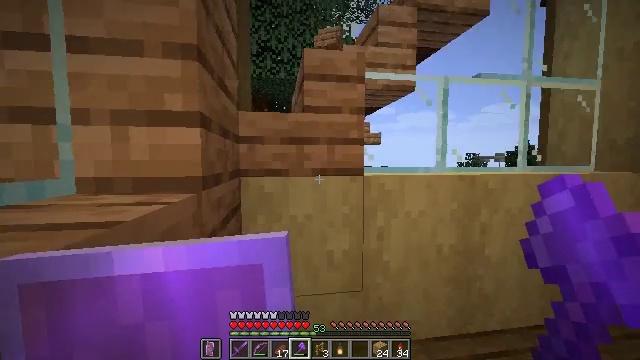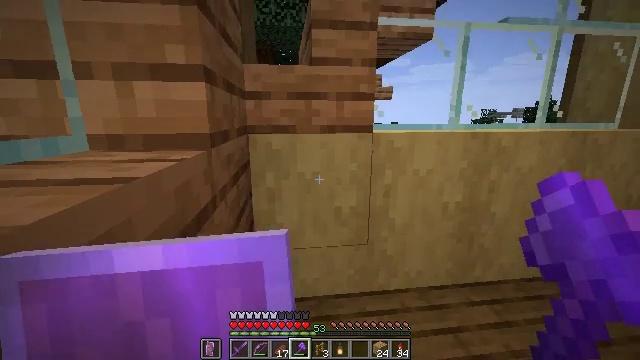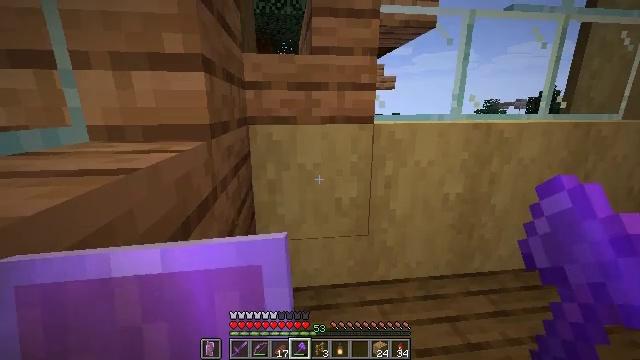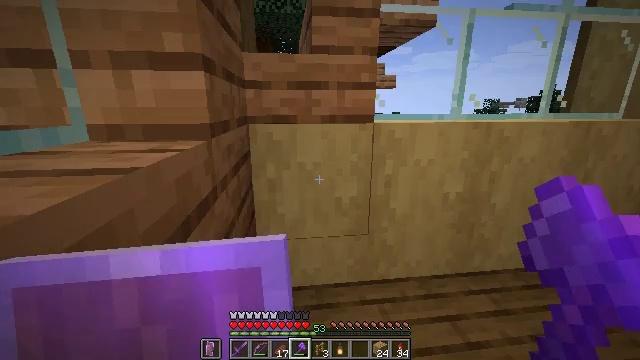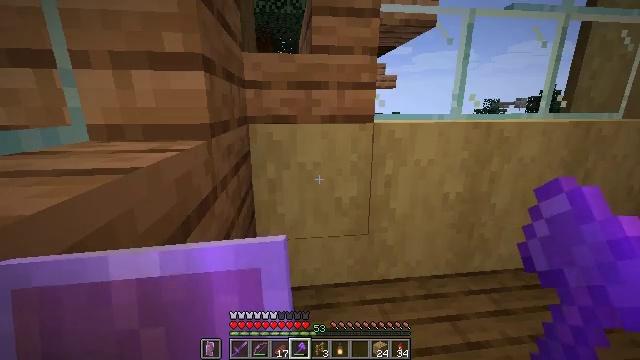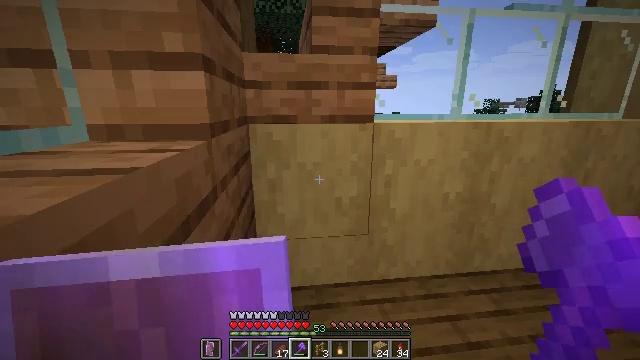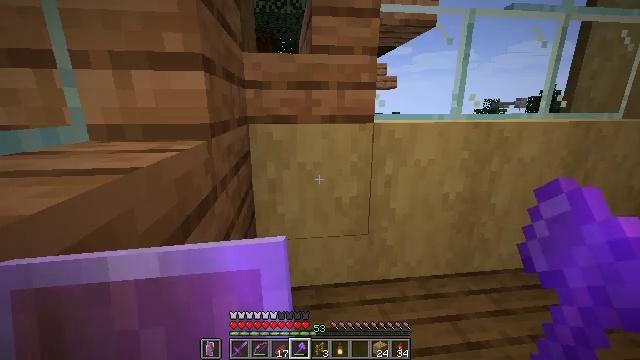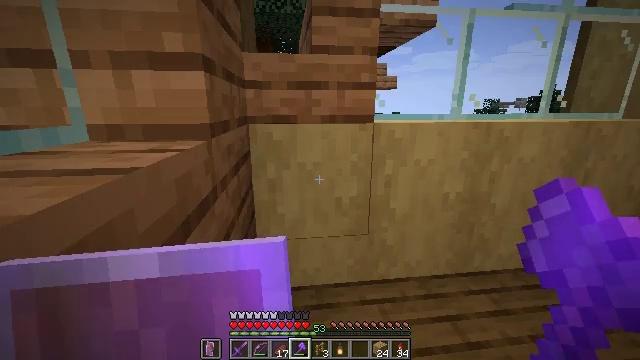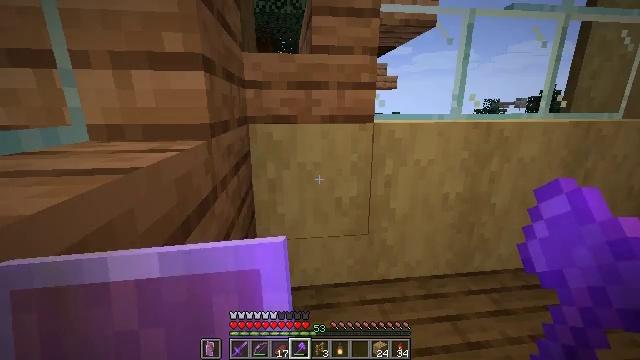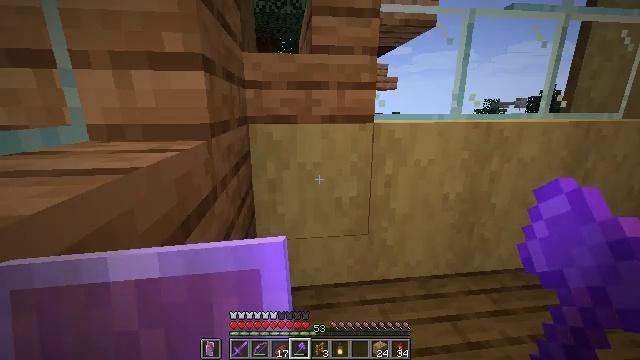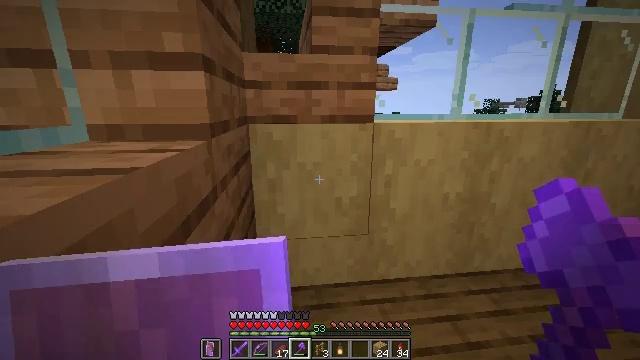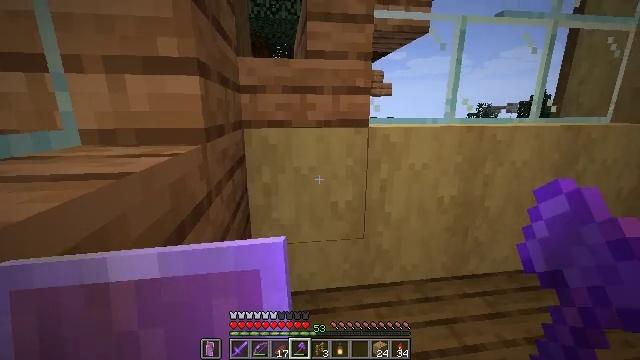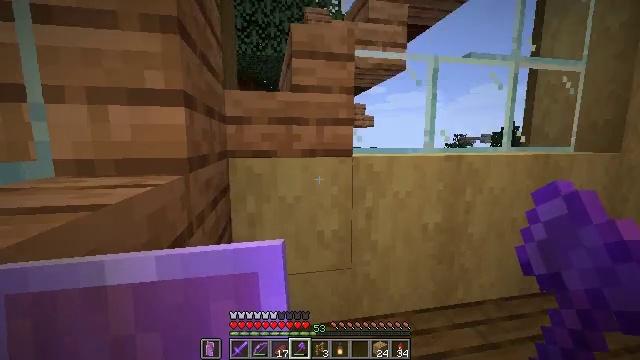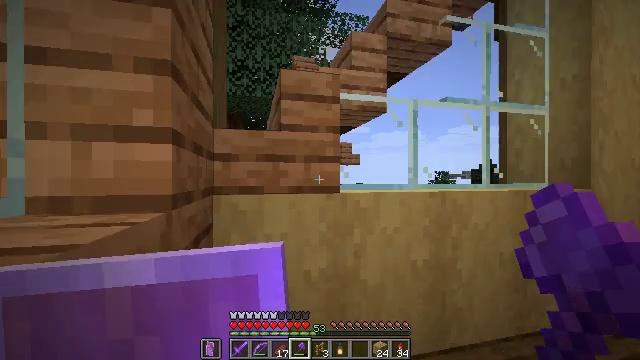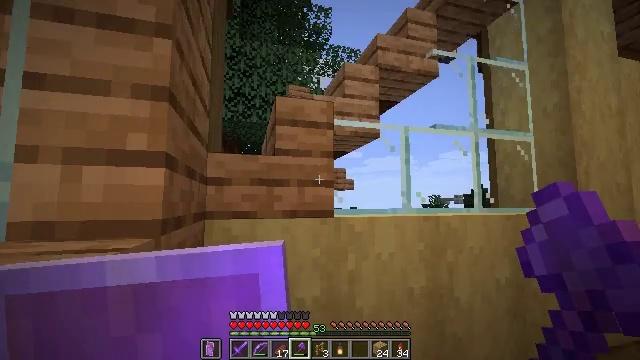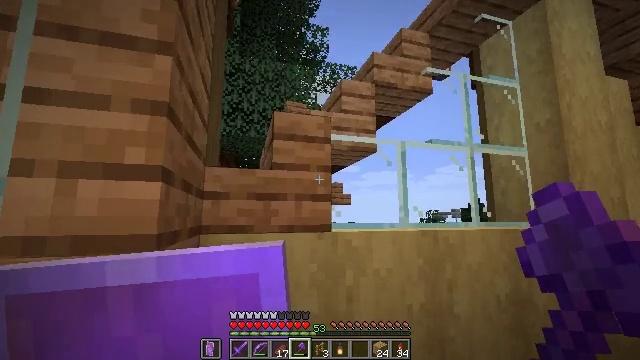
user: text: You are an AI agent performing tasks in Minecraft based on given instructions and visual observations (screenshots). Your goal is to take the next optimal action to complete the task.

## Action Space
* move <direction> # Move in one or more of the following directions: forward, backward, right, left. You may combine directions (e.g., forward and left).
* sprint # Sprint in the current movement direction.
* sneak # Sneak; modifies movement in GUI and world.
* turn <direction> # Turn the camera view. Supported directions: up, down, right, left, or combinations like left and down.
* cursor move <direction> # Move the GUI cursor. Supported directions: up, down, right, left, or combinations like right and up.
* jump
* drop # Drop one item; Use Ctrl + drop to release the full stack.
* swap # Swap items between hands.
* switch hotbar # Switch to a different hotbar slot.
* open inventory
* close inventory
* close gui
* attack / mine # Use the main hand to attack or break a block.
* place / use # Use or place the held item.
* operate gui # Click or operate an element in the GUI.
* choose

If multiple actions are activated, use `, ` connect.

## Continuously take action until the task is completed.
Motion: motion action
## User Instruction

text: Make a glass pane using glass blocks on the crafting table.
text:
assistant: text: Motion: turn left and down
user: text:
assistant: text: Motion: turn down
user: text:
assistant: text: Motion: no_op
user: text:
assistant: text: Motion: no_op
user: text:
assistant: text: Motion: no_op
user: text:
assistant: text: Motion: no_op
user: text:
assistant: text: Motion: no_op
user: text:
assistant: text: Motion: no_op
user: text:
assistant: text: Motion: no_op
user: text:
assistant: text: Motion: no_op
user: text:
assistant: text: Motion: turn right
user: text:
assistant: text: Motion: turn right and up
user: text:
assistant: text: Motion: turn right and up
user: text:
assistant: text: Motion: turn right and up
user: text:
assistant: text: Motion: turn up
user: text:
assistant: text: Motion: turn up
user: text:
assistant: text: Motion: no_op
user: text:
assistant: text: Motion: no_op
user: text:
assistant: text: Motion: move forward and move right
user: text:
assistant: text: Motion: move forward and move right
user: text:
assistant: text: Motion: move forward and move right, turn left
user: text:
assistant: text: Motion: move forward and move right, turn left
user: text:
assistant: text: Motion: move forward and move right, turn left
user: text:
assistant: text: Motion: move forward and move right
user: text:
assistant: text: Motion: move forward and move right, turn left
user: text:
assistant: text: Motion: move forward, turn left
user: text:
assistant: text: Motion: move forward, turn left
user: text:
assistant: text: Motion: no_op
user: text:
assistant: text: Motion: move forward
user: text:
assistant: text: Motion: move forward